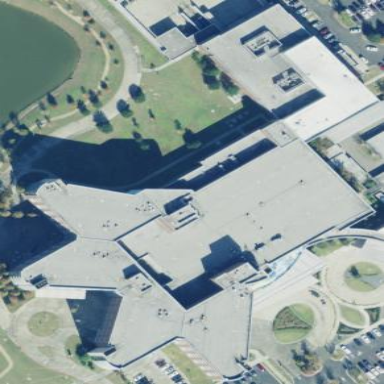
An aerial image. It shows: Hospital building.